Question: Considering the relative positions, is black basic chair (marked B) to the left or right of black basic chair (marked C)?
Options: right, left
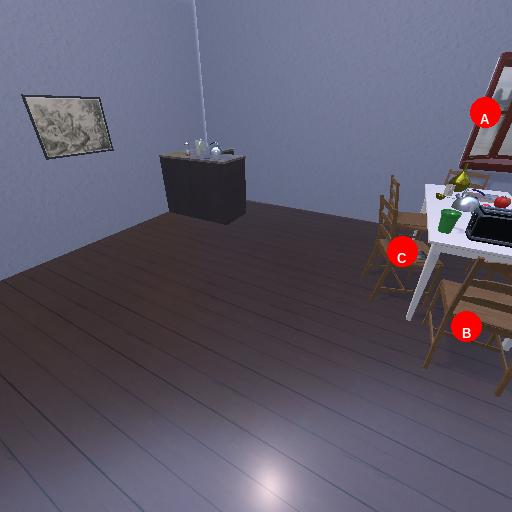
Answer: right